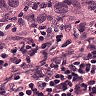
Metastatic tissue present: yes